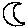
Label: moon